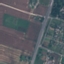
Land use / land cover class: Highway